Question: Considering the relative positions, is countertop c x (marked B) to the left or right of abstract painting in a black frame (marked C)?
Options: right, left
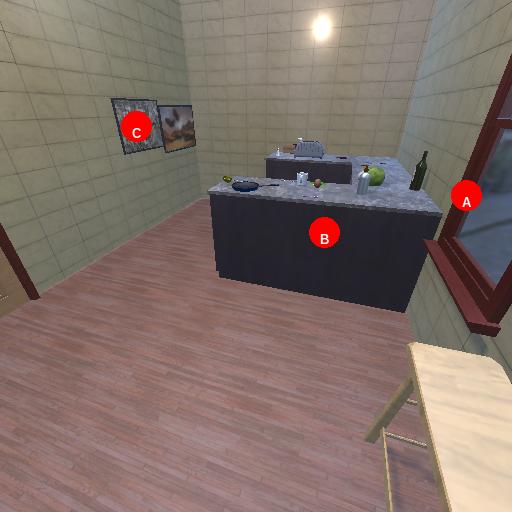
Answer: right